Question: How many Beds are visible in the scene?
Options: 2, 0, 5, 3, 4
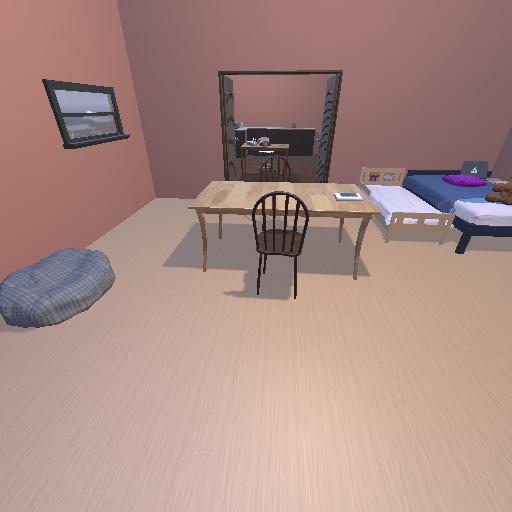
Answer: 2